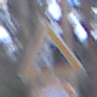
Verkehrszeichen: SteinschlagRechts
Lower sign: VerbotUeberholenEinspurigeFahrzeuge
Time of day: MorningAfternoon
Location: Outdoor (Nature)
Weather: Overcast
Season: Winter
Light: Natural